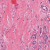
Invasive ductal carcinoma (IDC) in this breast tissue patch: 1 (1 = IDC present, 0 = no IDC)